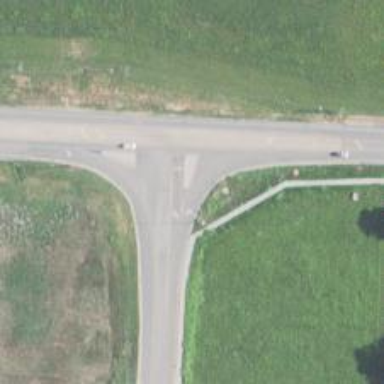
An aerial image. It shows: Tertiary link road.